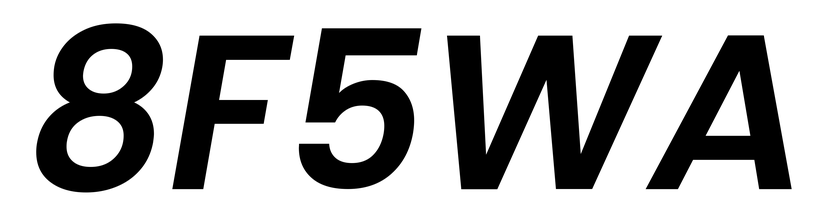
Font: Poppins-SemiBoldItalic